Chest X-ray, PA view. Patient: 26 years old, sex M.
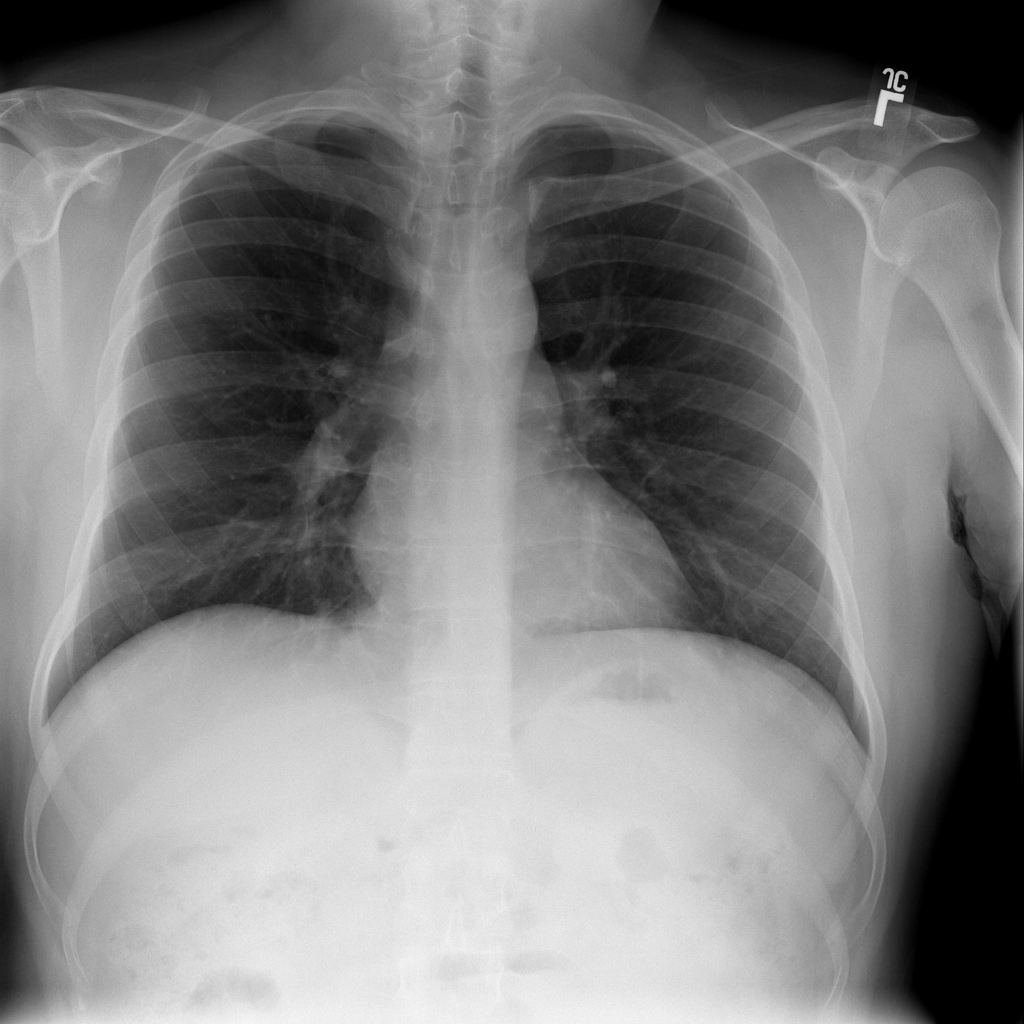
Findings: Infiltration